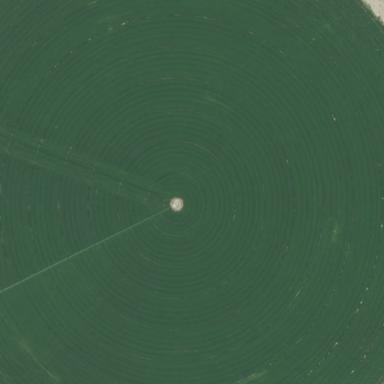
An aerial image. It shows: Farmland with pivot irrigation system.